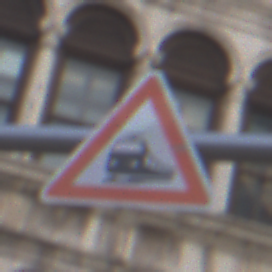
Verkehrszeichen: Bahnuebergang
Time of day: SunriseSunset
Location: Outdoor (Urban)
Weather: PartlyCloudy
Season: NotSpecified
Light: Natural